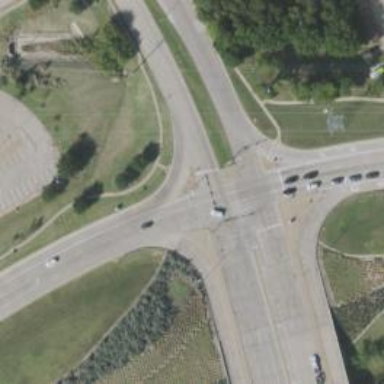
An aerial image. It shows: Marked footway crossing with lines.